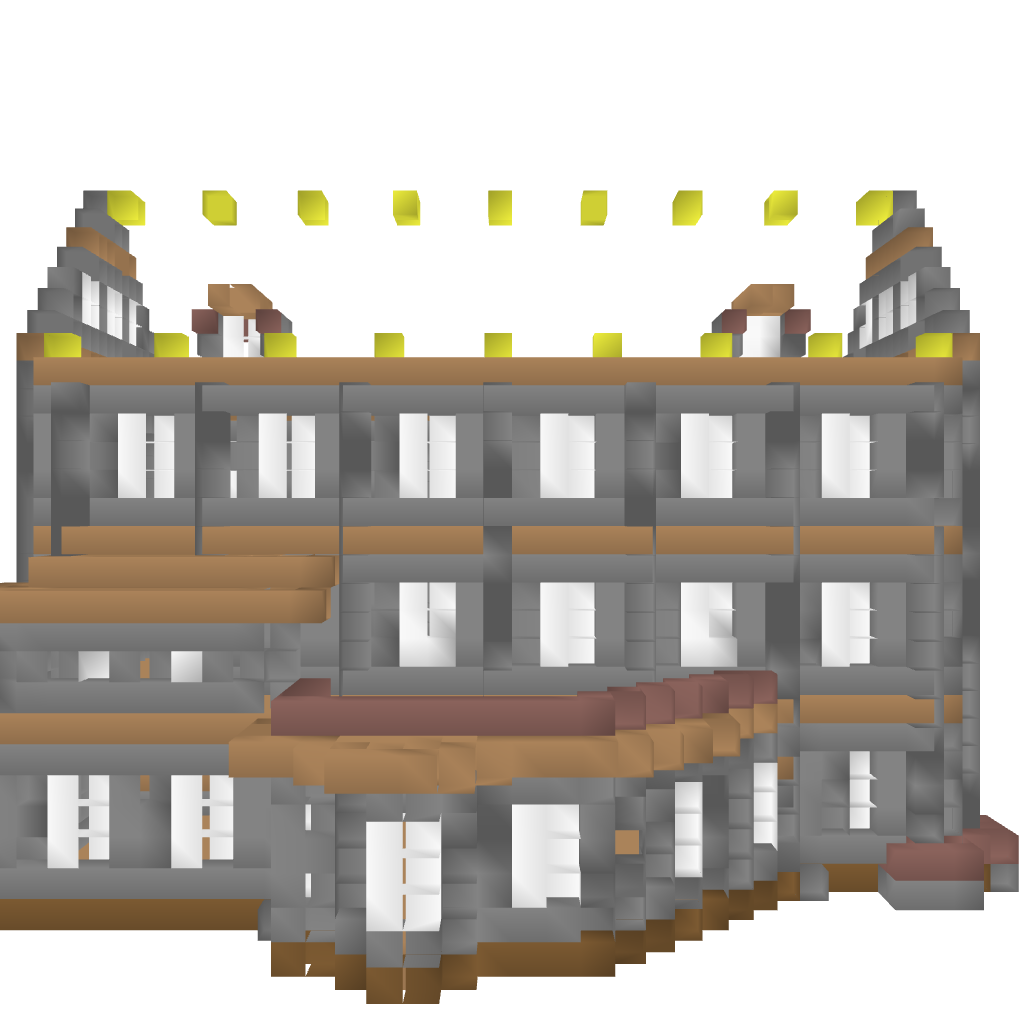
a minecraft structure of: Halloween Mansion 1.7.x (house only) good quality